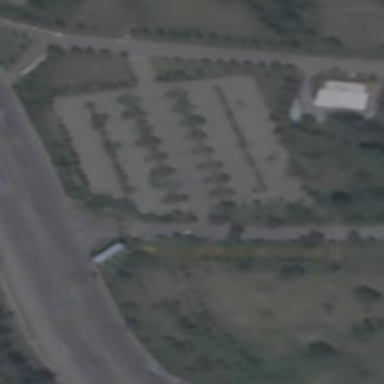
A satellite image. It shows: Parking aisle designated as service road.